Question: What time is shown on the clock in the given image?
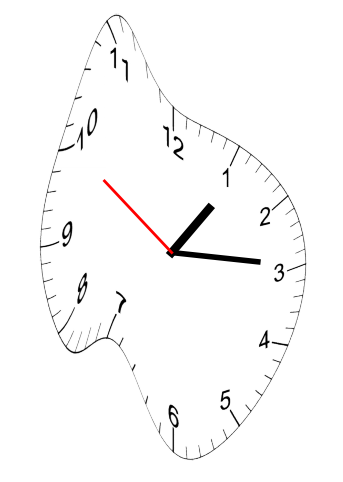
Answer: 01:14:50